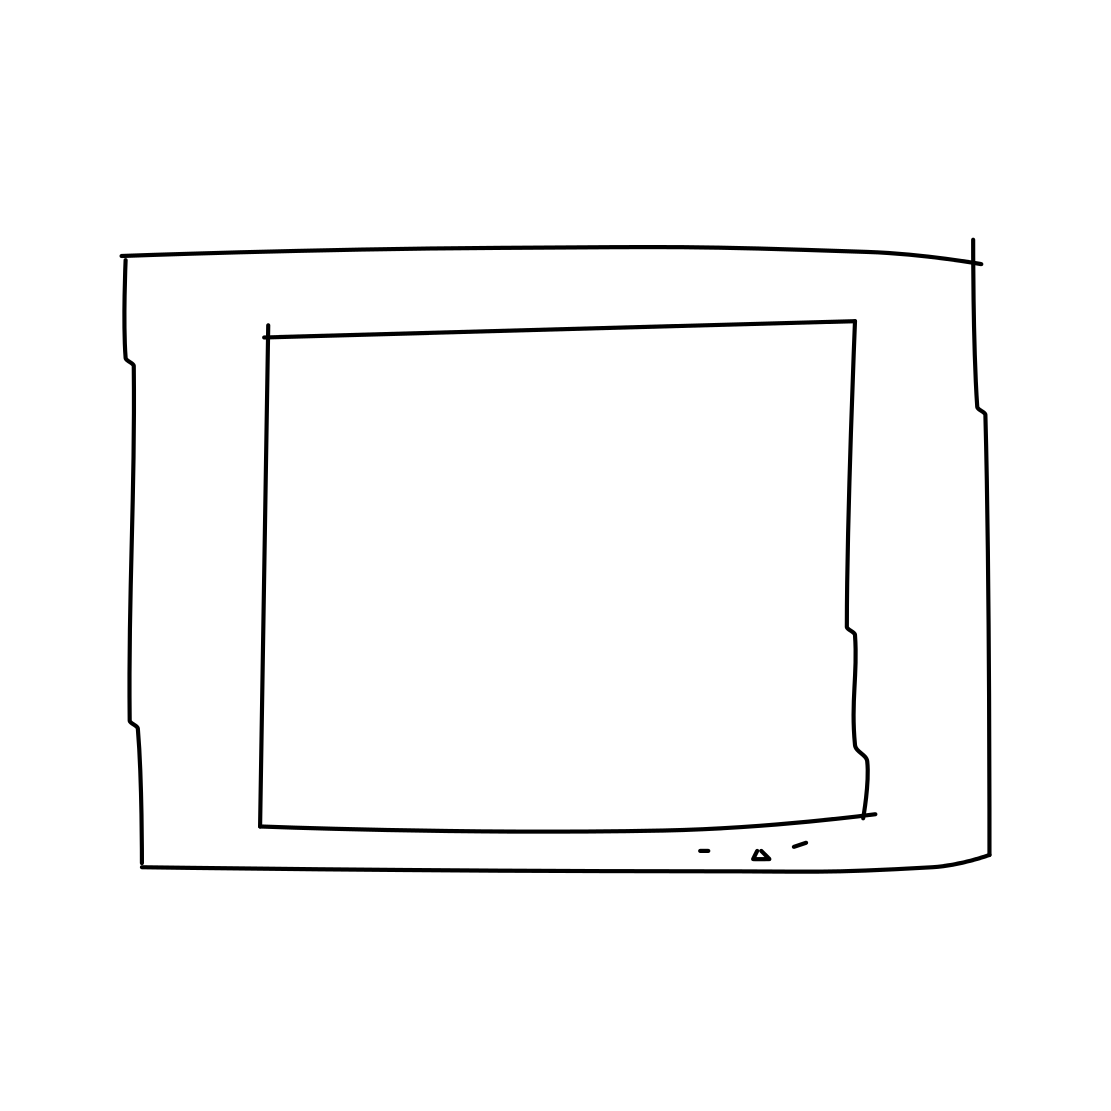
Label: tv